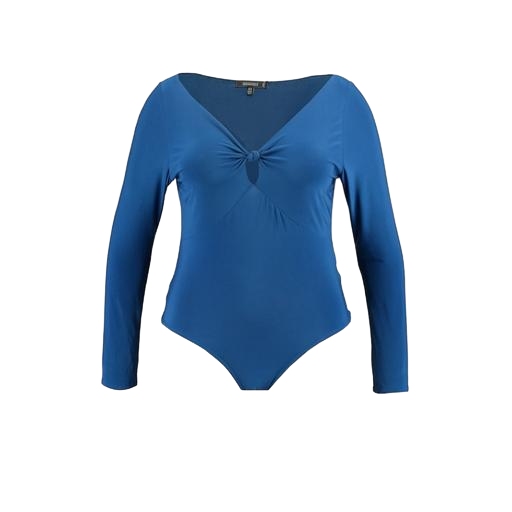
blue knot-front top, blue still long-sleeved top, blue plus size knot-front shell, white background